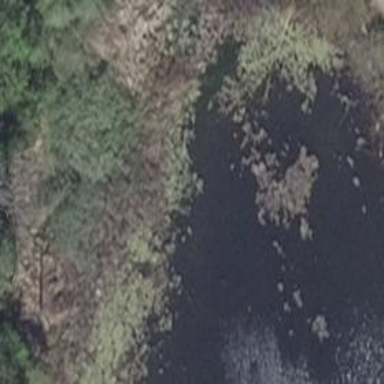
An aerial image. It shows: Reedbed wetland area.